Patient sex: M
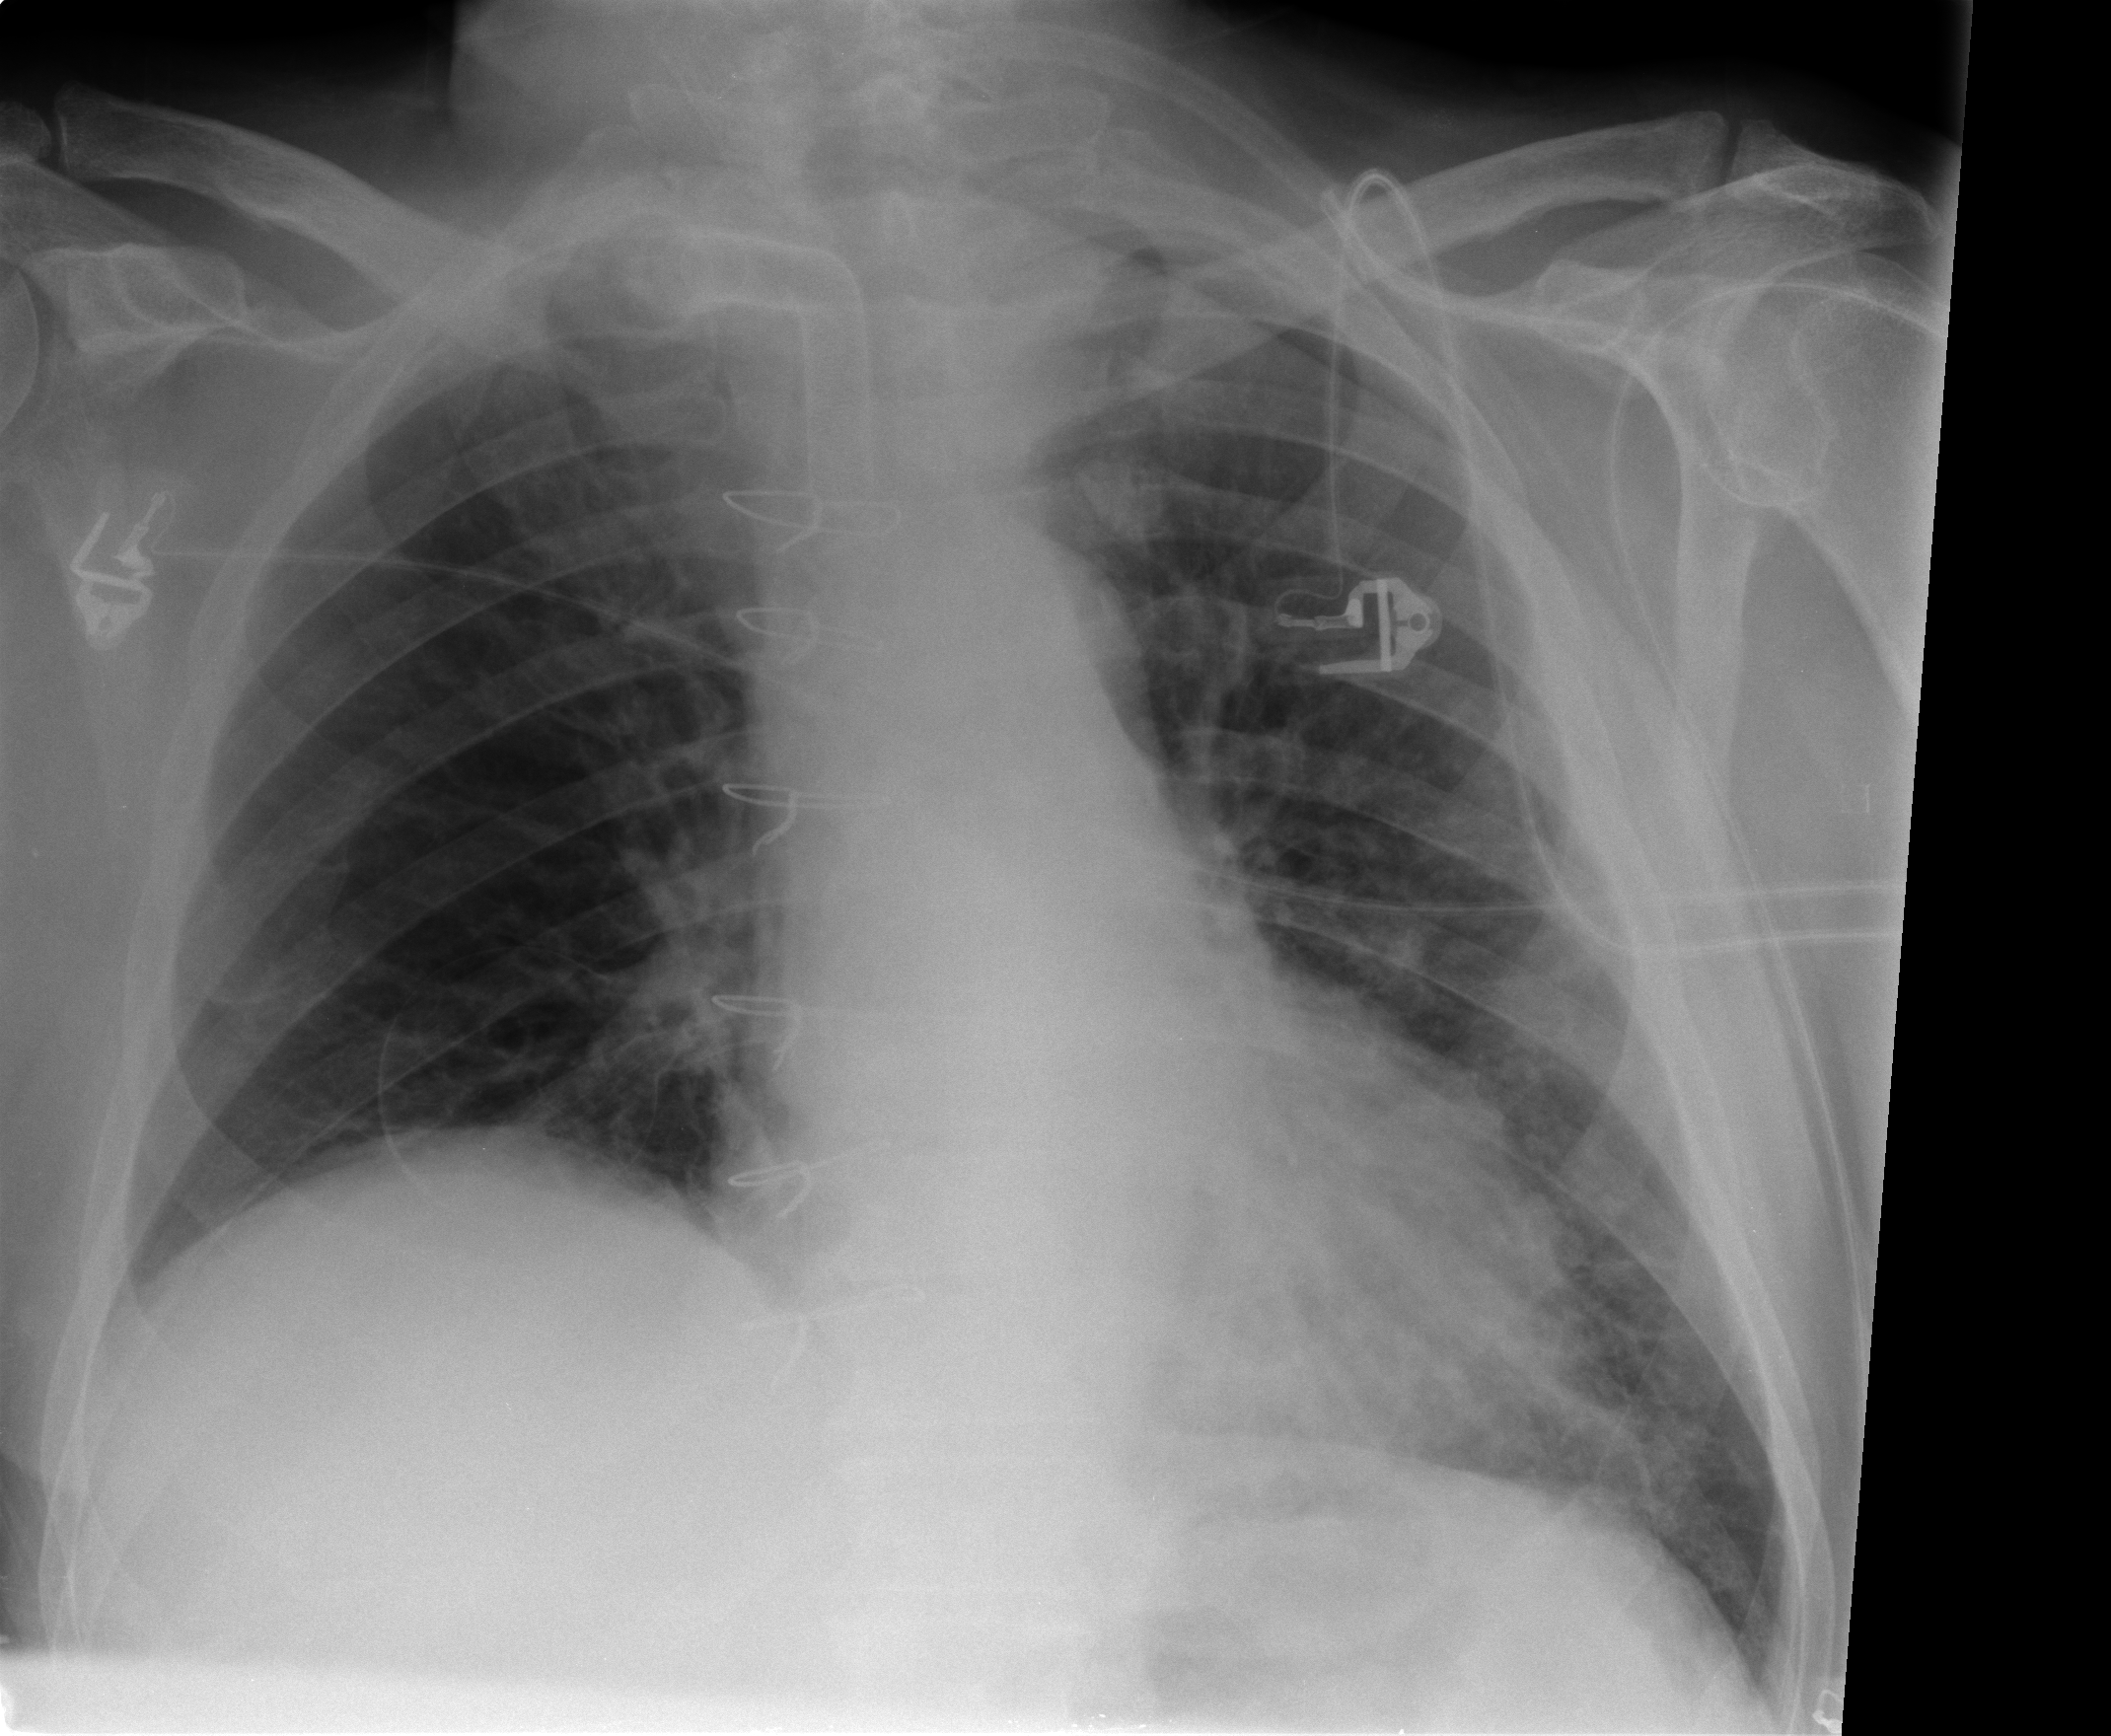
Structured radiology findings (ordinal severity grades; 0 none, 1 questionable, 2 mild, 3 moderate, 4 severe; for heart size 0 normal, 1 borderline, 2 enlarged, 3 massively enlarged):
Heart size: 2
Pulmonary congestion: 2
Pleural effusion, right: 0
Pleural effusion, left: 0
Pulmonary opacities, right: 0
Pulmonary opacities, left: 3
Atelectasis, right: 1
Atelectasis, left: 2